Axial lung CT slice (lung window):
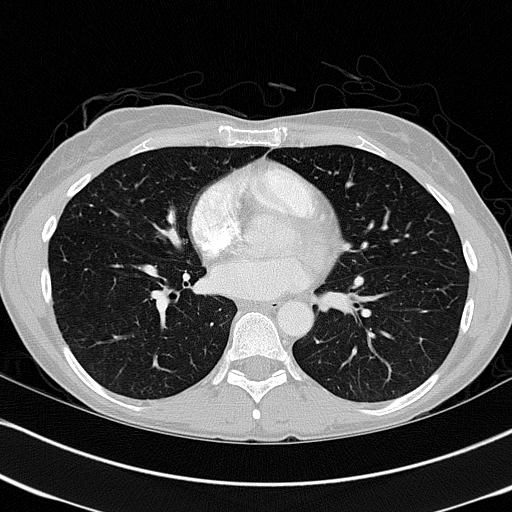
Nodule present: no